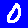
Digit: 0